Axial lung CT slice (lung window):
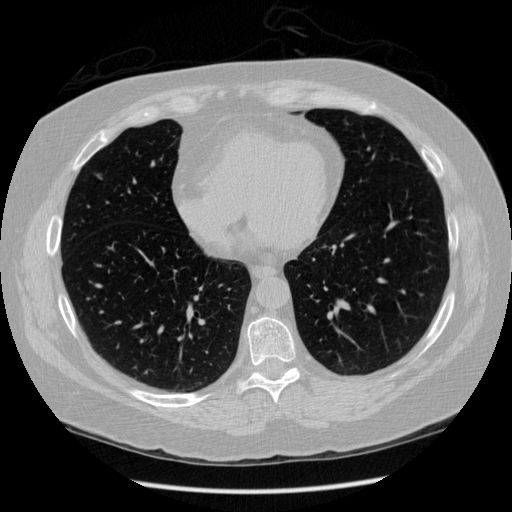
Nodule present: yes
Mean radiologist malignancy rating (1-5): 3